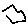
Label: hexagon